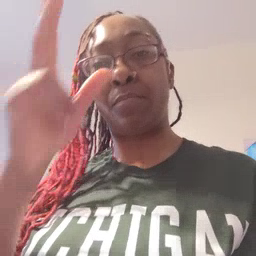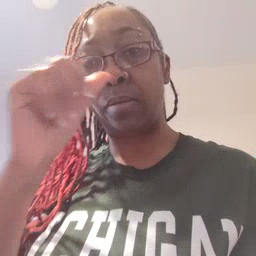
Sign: bug